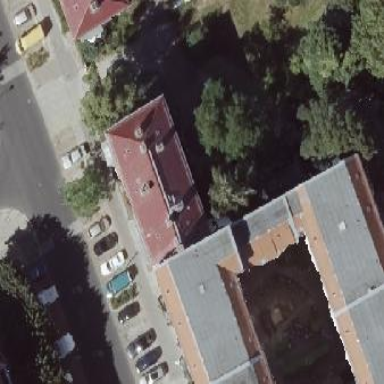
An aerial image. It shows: Residential building with quadruple saltbox roof shape.